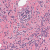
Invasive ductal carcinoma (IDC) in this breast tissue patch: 0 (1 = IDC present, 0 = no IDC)